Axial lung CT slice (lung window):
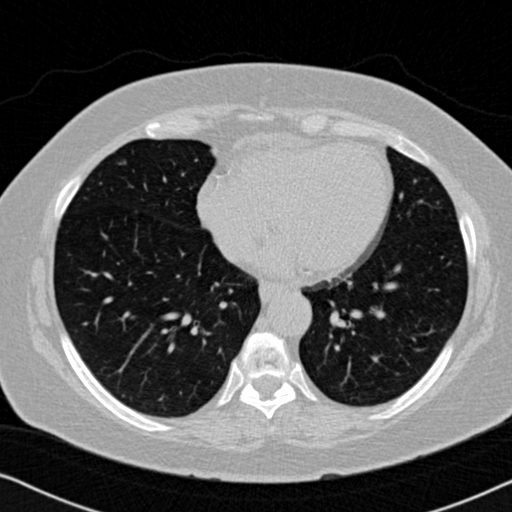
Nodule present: no